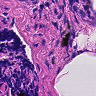
Metastatic tissue present: no